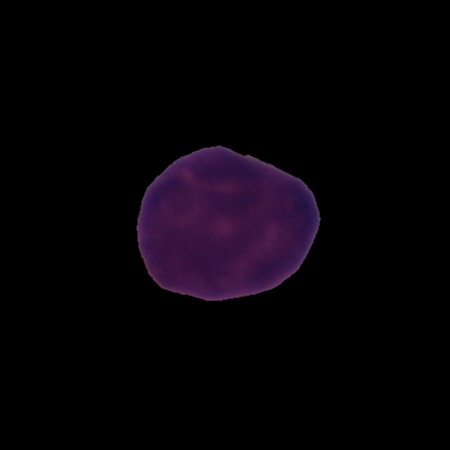
Label: healthy